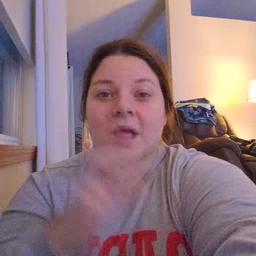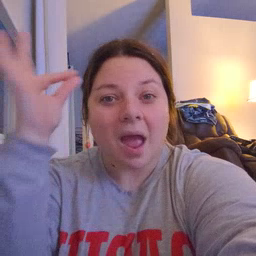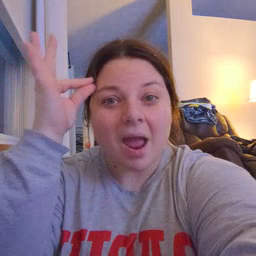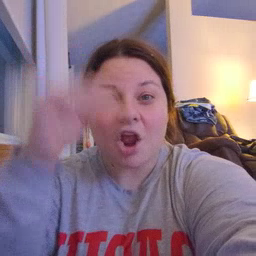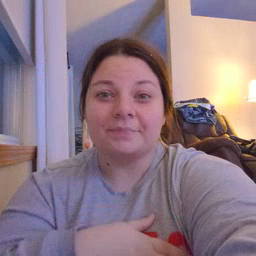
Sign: hair